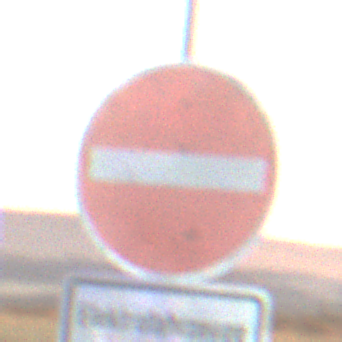
Verkehrszeichen: VerbotDerEinfahrt
Zusatzzeichen unten: BesondereFahrzeugeUndTransportgueter10
Umgebung: Outdoor, Nature
Tageszeit: SunriseSunset
Wetter: Clear
Licht: Natural
Jahreszeit: NotSpecified
Kontrast: HighContrast